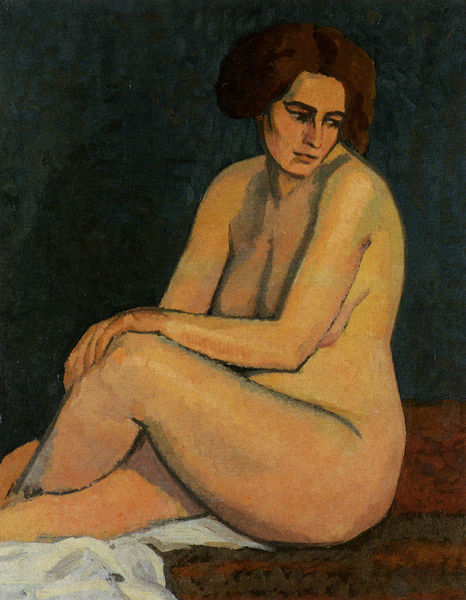
Titel: Akt
Künstler: Broncia Koller
Standort: Wien
Institution: (Privatbesitz)
Schlagwörter: akt, blau, dunkel, gemälde, hand, haut, nackt, schatten, grün, sitzen, braun, brust, busen, frau, haar, licht, mund, nase, raum, weiss, tuch, malerei, arm, augen, gesicht, trauer, bild, hals, haare, decke, schulter, traurig, beine, bein, brüste, hintern, nacken, melancholisch, bett, nachdenklich, verträumt, knie, oberschenkel, schenkel, nacktheit, reif, kräftig, han, n